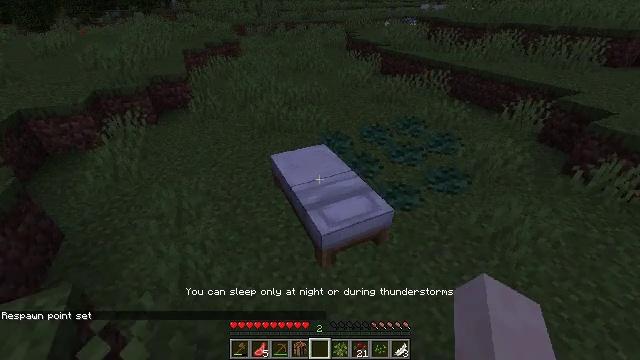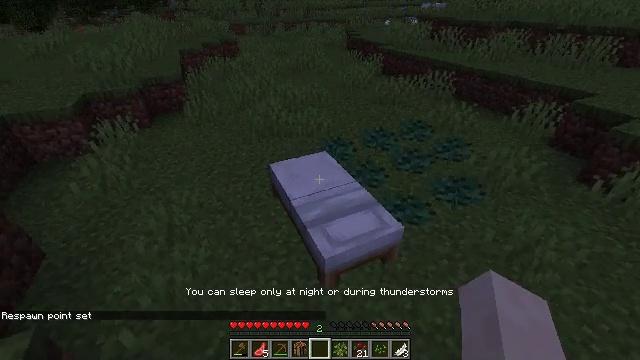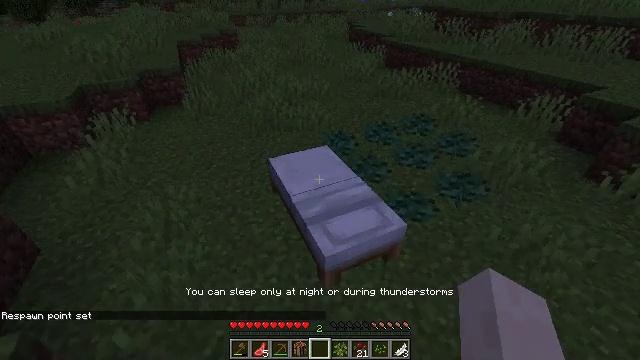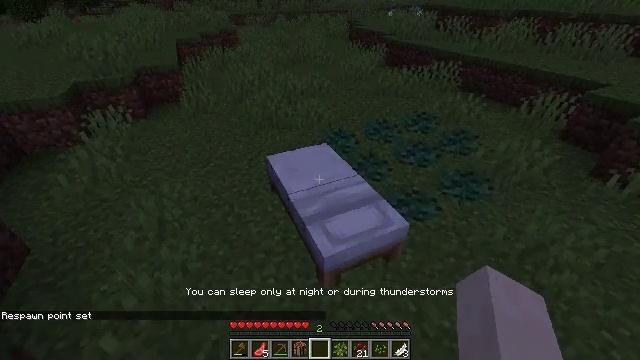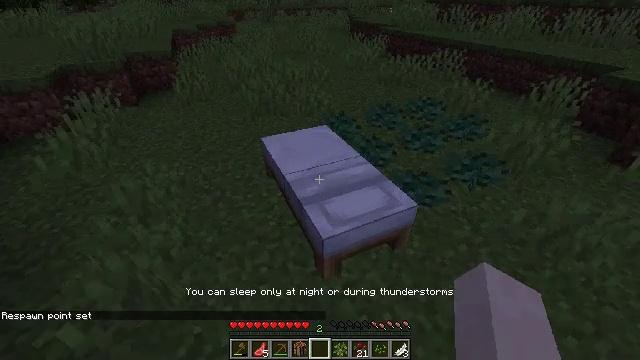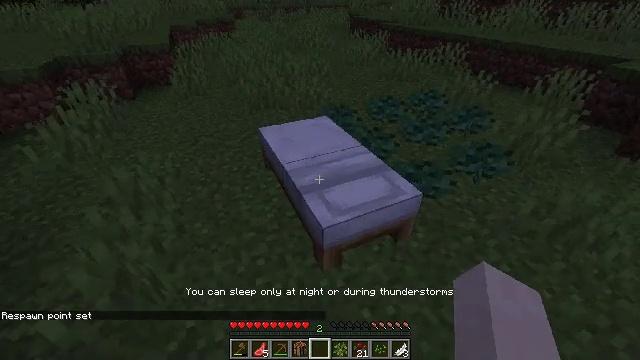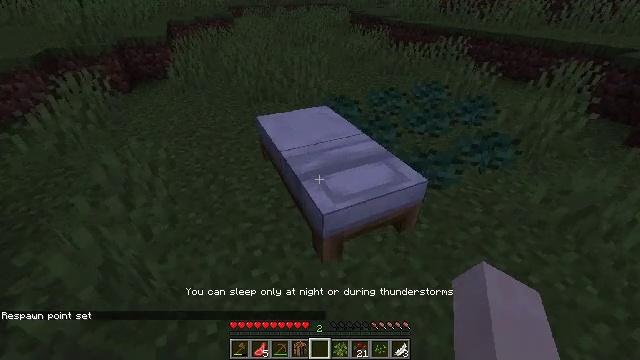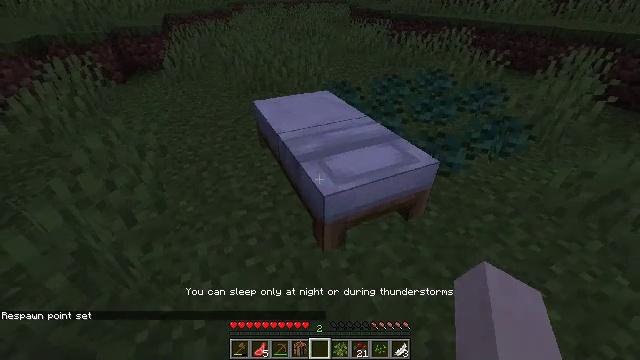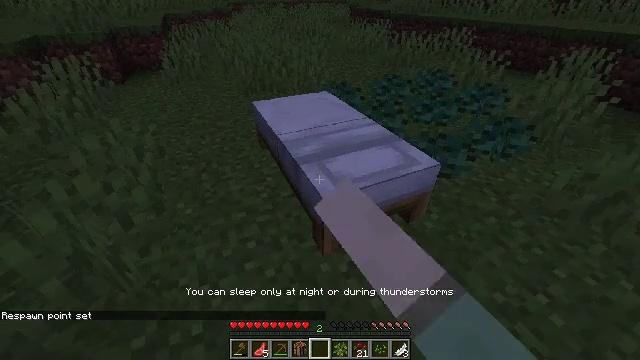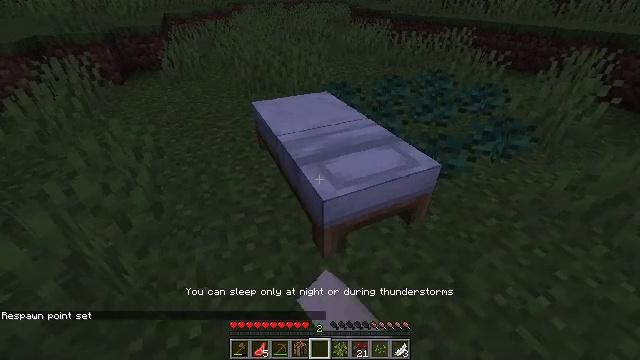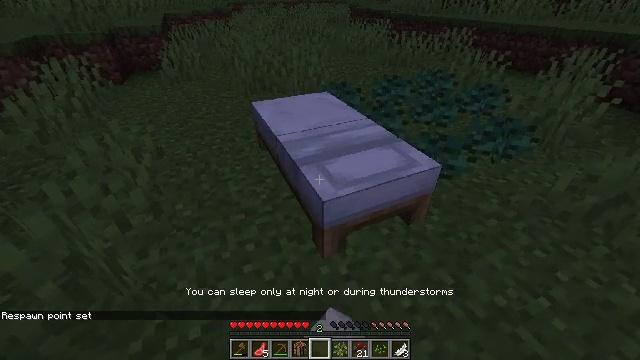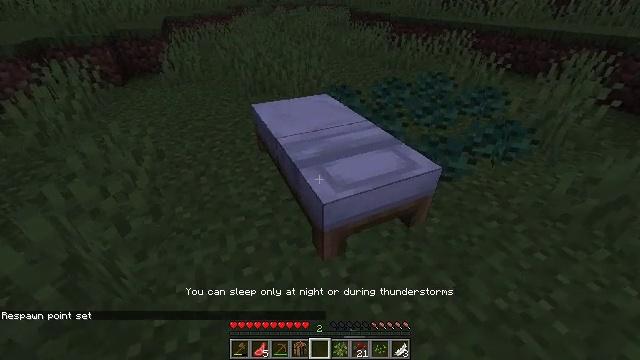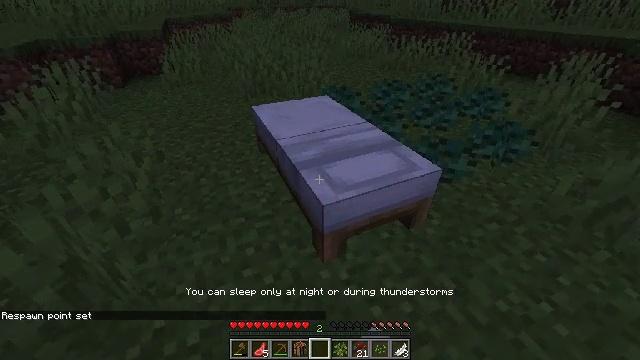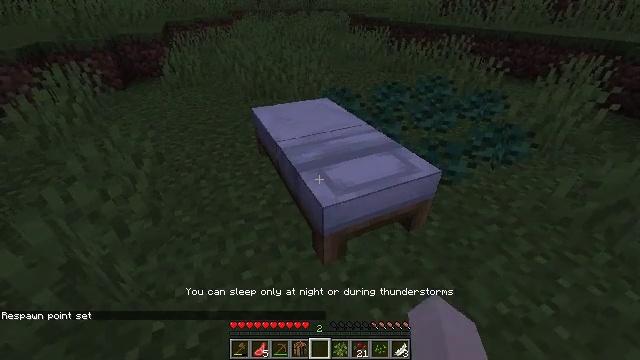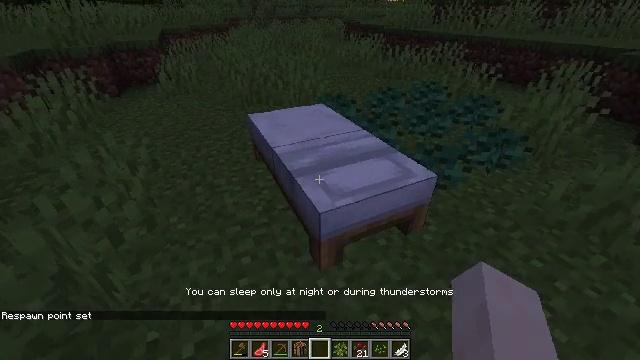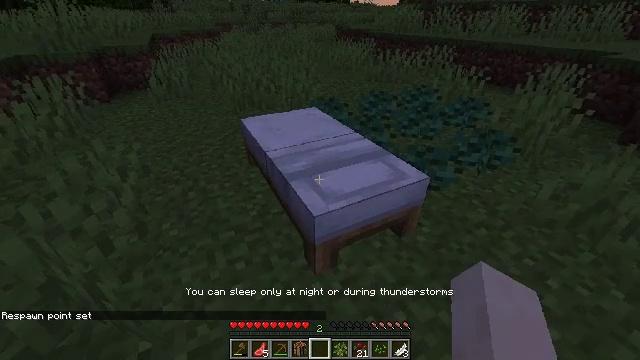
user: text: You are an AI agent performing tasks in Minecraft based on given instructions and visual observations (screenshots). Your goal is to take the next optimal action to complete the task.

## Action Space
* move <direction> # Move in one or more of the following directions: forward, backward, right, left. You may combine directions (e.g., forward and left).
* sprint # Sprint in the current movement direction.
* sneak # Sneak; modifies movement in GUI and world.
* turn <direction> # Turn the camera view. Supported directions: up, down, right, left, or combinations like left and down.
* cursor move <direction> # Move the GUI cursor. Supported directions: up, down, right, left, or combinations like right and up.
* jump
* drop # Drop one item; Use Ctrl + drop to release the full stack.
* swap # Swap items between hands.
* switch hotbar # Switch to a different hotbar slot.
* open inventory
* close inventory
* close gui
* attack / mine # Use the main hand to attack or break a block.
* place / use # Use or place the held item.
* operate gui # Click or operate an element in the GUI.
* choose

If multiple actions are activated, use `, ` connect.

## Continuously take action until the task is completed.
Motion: motion action
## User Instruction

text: Attack the white bed to collect it.
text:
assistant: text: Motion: move forward
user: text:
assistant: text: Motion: turn down, use / place
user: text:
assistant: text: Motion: use / place
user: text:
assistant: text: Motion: use / place
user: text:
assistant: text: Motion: use / place
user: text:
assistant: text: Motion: no_op
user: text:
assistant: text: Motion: no_op
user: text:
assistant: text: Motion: no_op
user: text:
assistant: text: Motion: no_op
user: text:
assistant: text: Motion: no_op
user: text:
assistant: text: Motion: no_op
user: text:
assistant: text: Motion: no_op
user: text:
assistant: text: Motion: no_op
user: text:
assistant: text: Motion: turn up
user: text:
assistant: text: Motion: turn right
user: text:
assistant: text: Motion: use / place
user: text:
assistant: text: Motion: use / place
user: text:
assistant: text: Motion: use / place
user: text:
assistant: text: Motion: turn right, use / place
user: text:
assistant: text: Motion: turn right
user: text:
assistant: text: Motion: no_op
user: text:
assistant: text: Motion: no_op
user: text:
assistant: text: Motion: no_op
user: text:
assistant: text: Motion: no_op
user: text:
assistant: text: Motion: no_op
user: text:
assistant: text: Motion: no_op
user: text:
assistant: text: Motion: no_op
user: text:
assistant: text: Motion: use / place
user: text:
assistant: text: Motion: turn right, use / place
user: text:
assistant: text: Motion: turn right